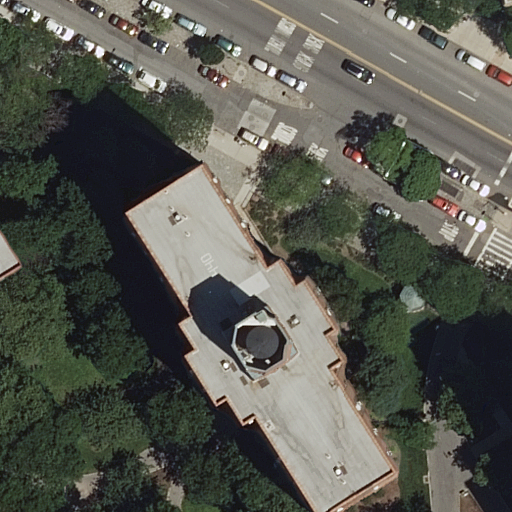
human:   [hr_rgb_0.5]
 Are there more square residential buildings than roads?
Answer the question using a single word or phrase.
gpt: no

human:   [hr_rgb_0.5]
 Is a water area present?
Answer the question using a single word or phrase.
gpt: no

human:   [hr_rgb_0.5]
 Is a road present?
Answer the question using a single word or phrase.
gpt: yes

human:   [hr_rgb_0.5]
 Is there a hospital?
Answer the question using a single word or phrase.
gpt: yes

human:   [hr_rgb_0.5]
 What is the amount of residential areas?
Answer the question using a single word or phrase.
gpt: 1

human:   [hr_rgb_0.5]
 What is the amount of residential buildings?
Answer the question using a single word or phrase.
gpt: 3

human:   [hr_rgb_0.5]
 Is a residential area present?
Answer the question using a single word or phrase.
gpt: yes

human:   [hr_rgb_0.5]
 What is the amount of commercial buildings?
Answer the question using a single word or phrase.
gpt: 0

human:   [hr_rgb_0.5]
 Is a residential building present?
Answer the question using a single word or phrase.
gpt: yes

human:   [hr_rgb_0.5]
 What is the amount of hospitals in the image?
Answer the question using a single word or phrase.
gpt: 1

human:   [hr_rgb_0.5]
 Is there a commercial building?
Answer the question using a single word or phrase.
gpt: no

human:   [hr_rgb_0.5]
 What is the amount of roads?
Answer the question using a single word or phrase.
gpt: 10

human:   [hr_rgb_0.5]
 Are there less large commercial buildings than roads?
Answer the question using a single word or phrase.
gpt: yes

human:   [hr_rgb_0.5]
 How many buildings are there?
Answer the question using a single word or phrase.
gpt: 4

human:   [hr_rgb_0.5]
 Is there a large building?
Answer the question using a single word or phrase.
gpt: yes

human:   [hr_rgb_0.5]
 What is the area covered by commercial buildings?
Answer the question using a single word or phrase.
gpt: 0m2

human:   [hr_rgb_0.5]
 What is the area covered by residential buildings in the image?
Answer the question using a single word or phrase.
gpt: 3392m2

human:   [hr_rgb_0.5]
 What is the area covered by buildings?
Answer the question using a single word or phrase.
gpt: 3393m2

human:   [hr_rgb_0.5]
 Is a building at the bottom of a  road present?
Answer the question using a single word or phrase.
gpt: yes

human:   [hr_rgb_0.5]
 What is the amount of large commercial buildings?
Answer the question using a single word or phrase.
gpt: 0

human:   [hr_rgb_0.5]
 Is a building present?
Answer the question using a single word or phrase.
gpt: yes

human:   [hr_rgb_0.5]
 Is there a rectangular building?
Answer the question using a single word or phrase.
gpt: yes

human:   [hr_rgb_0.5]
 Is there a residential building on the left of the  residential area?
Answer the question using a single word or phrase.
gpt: yes

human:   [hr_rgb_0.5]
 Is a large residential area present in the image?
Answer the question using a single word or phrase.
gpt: yes

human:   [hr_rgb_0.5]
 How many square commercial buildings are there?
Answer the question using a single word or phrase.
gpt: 0

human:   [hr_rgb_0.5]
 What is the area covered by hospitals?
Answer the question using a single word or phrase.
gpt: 108m2

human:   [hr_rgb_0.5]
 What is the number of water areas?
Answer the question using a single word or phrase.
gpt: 0

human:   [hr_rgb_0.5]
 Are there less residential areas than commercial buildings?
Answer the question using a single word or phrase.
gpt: no

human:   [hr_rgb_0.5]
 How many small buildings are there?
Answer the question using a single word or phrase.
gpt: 1

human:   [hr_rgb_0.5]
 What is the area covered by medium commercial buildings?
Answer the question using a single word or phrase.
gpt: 0m2

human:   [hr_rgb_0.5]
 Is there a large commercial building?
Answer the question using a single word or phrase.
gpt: no

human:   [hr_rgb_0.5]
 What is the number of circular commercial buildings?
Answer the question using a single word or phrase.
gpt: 0

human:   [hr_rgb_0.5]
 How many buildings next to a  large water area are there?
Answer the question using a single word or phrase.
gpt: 0

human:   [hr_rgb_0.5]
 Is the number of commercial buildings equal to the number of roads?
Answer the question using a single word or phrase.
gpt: no

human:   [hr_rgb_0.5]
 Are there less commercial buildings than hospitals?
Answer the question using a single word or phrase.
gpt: yes

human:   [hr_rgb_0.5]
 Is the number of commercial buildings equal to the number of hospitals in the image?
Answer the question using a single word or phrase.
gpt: no

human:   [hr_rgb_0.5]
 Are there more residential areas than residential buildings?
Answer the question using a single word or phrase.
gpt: no

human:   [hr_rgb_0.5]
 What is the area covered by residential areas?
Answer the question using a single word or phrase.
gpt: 9624m2

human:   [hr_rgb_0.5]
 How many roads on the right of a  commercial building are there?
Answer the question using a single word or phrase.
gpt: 0

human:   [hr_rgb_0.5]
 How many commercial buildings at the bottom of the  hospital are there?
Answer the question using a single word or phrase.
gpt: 0

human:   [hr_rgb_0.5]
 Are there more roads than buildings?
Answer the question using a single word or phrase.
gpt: yes

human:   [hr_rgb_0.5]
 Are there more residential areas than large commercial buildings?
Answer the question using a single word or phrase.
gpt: yes

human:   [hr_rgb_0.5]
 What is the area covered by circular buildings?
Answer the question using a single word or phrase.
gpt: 0m2

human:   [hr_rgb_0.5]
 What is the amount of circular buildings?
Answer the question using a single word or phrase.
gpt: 0

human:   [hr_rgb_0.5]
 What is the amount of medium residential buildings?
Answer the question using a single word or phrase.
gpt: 1

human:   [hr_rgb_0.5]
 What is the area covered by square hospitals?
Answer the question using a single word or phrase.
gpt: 0m2

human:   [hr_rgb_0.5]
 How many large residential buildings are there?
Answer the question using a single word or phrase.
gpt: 2

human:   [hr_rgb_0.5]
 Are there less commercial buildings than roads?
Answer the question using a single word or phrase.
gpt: yes

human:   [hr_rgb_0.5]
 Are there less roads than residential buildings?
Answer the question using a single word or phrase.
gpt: no

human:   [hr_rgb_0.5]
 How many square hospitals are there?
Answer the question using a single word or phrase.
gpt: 0

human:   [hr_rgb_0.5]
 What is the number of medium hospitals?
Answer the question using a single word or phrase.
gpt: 1

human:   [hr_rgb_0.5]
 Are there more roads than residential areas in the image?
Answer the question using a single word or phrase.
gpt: yes

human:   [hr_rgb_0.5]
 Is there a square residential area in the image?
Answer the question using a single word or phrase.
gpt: no

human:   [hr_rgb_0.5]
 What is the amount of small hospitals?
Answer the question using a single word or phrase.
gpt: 0

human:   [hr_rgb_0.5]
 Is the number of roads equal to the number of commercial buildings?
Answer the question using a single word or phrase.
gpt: no

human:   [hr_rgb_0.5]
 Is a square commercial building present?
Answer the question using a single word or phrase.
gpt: no

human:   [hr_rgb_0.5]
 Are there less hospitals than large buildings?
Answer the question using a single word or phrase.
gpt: yes

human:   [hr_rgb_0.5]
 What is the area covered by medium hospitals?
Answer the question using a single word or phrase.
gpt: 108m2

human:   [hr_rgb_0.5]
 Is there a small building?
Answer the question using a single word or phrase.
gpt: yes

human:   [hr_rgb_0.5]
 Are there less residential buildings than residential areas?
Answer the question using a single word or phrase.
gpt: no

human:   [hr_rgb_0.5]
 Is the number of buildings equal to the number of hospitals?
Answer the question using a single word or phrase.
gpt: no

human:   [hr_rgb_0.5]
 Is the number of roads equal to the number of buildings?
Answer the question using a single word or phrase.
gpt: no

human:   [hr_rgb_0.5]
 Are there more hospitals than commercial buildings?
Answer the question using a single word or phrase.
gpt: yes

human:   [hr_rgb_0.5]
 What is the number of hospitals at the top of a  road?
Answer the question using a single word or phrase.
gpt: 1